Question: I have an 'NSView' in interface builder like so:
I have buttons and a label inside the view (videoView) for playback control of a video. When I add an 'AVPlayerLayer' (myPlayerLayer) to the view like so:
'self.videoView.layer?.addSublayer(myPlayerLayer)'
It adds the 'AVPlayerLayer' as the top layer, thereby covering the buttons. How can I add the playerlayer to the back so it doesn't cover any of the other content?
Thanks a lot.
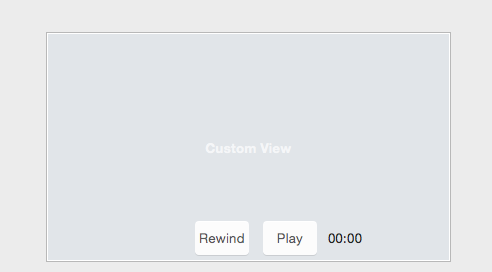
Answer: By doing:
'myPlayerLayer.zPosition = -1'
I forced the 'AVPlayerLayer' to be behind any other existing layers already in the 'NSView'. Note that setting 'zPosition' to '0' does not work; I believe the buttons and labels were at '0' and so I needed to go further back.